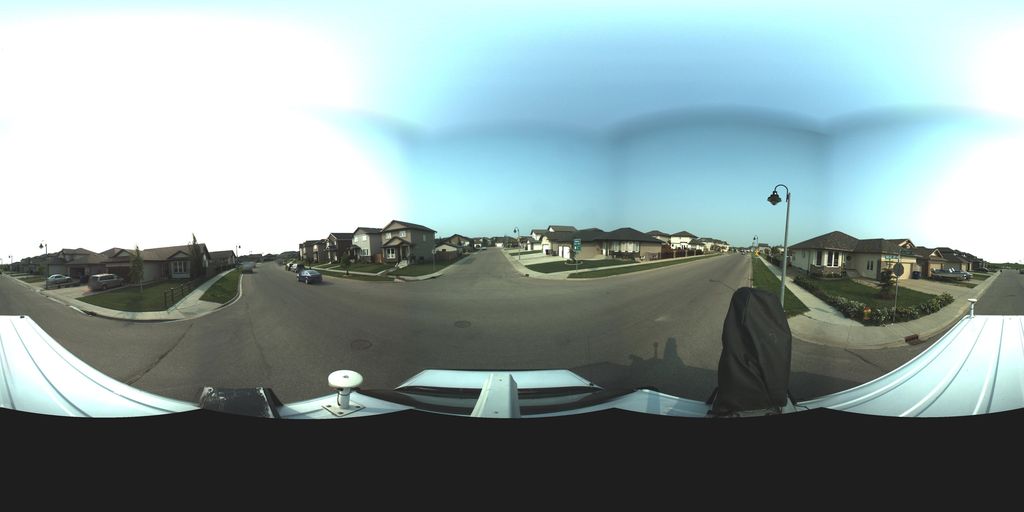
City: saskatoon